Aerial crown-view tile of a tropical tree (Barro Colorado Island, Panama), acquired 20250512:
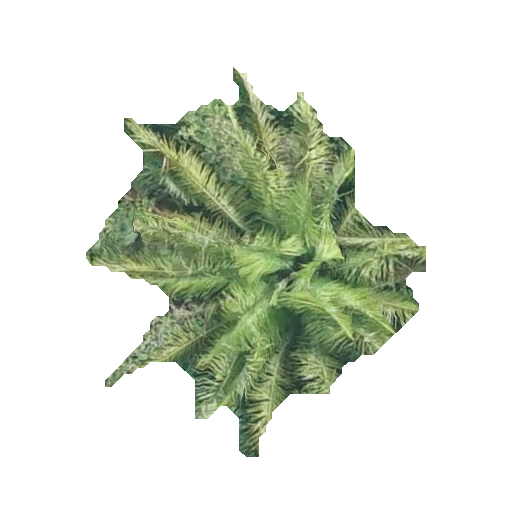
Species: Oenocarpus mapora
GBIF accepted scientific name: Oenocarpus mapora
Crown area: 102.024 m²